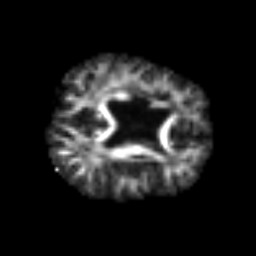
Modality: FA
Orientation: axial
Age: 75
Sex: female
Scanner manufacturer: siemens
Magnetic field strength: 3 T
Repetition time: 3.2 s
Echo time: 0.081 s